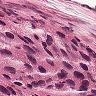
Metastatic tissue present: yes